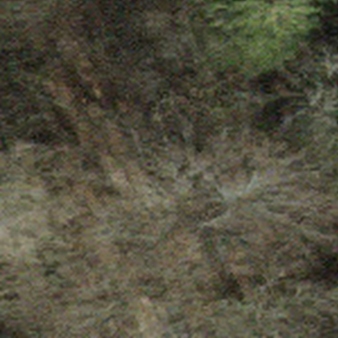
Label: other